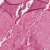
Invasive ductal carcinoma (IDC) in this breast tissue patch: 0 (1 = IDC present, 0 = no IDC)